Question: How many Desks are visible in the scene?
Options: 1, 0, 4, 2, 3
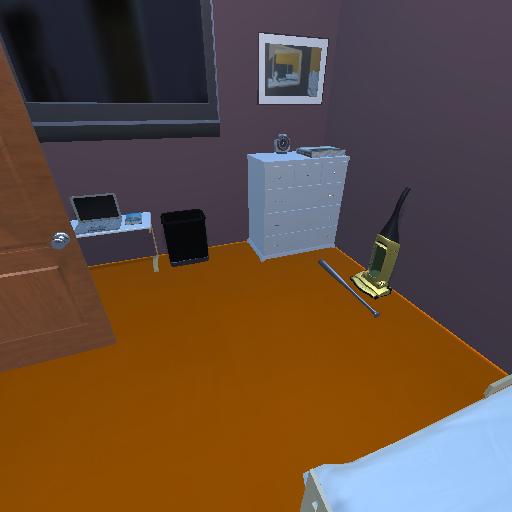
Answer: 1